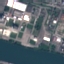
Label: Industrial